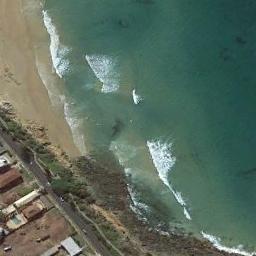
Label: beach